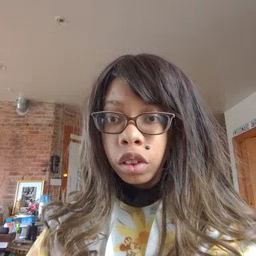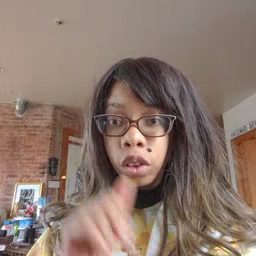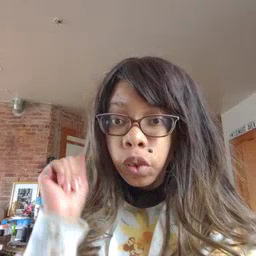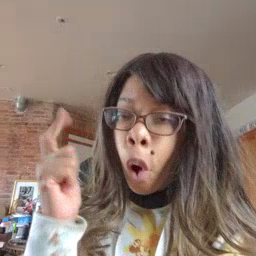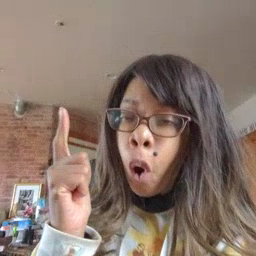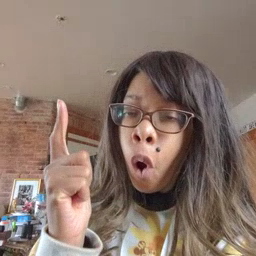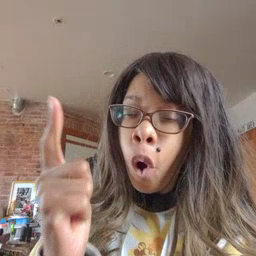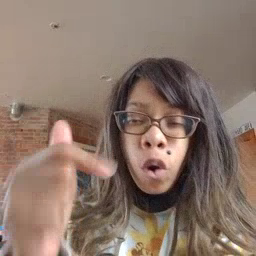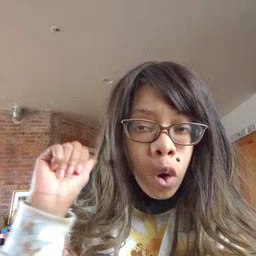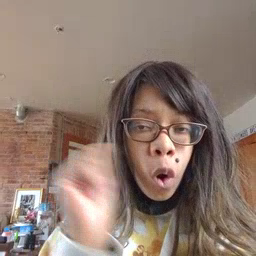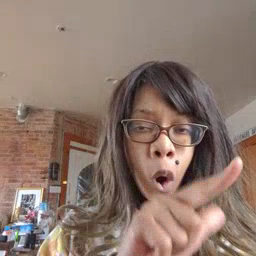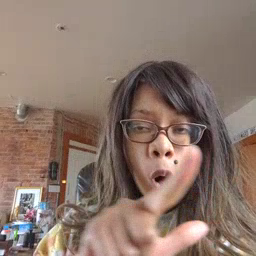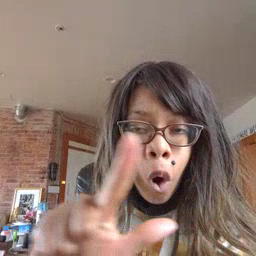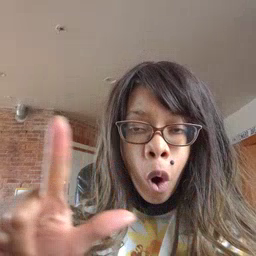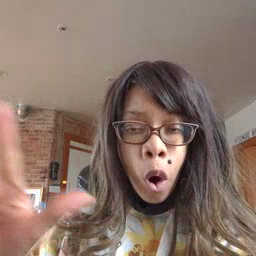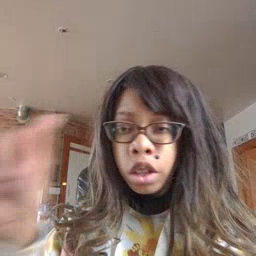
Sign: all